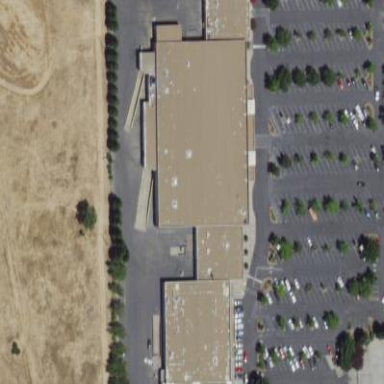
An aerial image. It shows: Retail building.